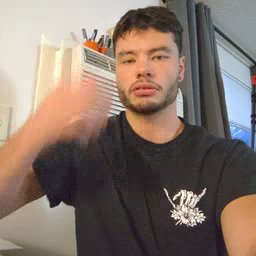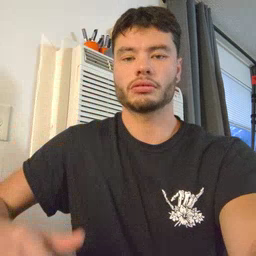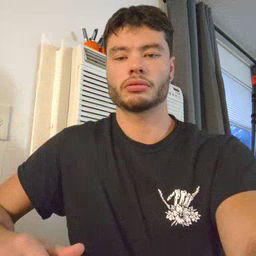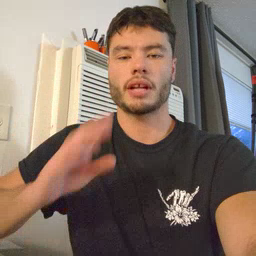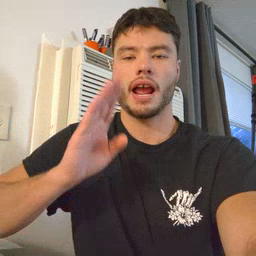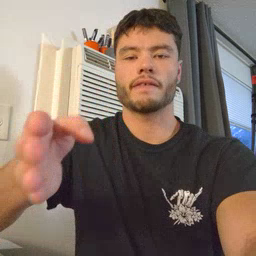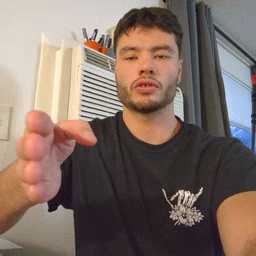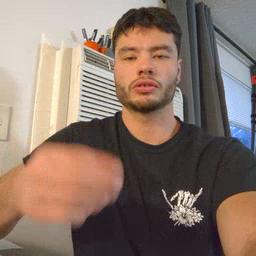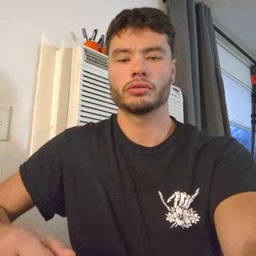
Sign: after